You are looking at the continuous-wavelet transform of a rotating shaft's vibration signal. Based on the visible evidence, which rotor condition applies: normal, misalignment, unbalance, looseness?
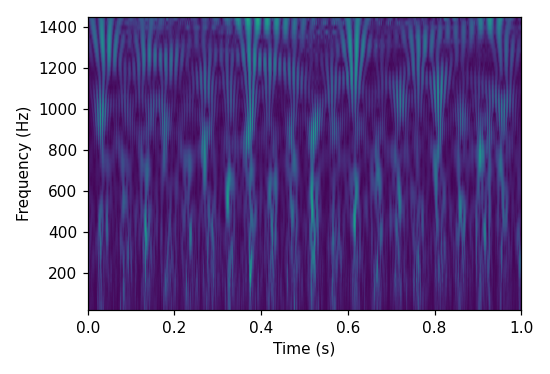
Answer: looseness